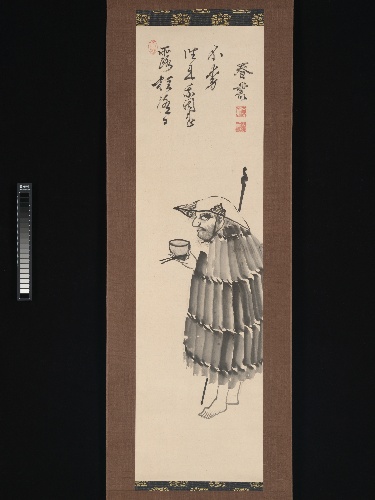
Artist: Shunsō Joshu
Artist bio: Japanese, 1750–1839
Date: early 19th century
Object type: Hanging scroll
Classification: Paintings
Medium: Hanging scroll; ink on paper
Culture: Japan
Period: Edo period (1615–1868)
Dimensions: Image: 39 x 11 in. (99.1 x 27.9 cm)
Department: Asian Art
Credit line: Gift of Florence and Herbert Irving, 2015
Accession year: 2015
Repository: Metropolitan Museum of Art, New York, NY
Tags: Monks|Men